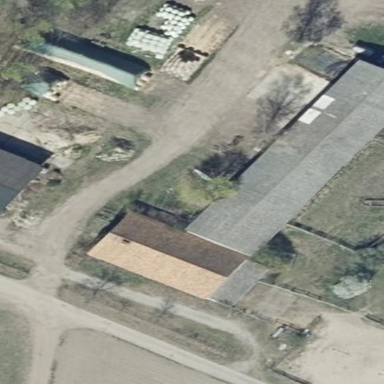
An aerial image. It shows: Gabled grey farm auxiliary building with roof oriented along its structure.